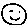
Label: smiley face